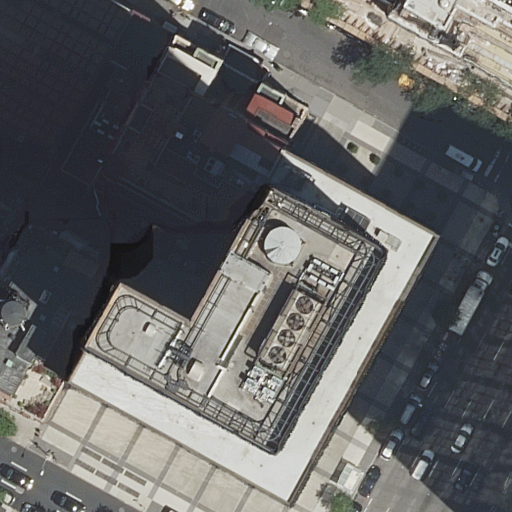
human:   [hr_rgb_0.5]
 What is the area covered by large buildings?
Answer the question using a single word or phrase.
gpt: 4161m2

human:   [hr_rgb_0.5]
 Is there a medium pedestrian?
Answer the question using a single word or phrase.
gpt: no

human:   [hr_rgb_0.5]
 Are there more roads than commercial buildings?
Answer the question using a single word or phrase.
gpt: yes

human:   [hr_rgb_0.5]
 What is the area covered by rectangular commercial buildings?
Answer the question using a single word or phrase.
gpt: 0m2

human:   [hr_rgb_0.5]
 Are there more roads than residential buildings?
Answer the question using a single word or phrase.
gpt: no

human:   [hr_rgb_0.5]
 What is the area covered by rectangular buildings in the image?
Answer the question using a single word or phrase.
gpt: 584m2

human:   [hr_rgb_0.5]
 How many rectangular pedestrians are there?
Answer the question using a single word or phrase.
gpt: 0

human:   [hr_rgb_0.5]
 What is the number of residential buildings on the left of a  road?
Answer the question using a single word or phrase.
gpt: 3

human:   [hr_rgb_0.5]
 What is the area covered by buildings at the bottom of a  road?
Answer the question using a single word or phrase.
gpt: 3045m2

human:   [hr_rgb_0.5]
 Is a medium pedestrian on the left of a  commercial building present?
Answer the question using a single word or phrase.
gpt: no

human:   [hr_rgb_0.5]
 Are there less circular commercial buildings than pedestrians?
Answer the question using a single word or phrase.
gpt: yes

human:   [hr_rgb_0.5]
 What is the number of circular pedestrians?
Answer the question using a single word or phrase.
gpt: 0

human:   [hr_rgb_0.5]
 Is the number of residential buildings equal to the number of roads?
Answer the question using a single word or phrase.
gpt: no

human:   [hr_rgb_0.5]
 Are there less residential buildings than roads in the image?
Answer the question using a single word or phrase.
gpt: no

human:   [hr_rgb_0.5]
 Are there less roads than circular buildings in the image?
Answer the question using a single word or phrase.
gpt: no

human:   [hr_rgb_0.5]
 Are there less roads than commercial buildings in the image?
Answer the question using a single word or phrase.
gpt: no

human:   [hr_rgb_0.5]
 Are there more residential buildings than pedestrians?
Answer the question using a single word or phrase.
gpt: yes

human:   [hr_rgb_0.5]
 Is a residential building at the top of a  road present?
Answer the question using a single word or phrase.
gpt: yes

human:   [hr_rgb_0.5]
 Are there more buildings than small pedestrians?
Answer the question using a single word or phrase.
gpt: yes

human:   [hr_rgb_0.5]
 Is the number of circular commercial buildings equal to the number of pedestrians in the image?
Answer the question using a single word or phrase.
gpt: no

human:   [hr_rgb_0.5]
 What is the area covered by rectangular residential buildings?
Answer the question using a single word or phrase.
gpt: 375m2

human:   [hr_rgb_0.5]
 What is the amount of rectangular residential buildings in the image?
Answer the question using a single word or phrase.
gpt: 2

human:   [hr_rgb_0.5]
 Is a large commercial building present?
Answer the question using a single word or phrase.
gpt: no

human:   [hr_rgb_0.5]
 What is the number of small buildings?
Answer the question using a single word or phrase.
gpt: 0

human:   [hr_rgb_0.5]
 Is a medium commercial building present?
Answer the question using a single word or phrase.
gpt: no

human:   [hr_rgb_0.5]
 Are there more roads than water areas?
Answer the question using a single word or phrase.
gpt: yes

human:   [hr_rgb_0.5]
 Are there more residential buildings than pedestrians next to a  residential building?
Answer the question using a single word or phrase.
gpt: yes

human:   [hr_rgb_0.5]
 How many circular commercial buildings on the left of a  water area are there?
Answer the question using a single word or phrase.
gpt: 0

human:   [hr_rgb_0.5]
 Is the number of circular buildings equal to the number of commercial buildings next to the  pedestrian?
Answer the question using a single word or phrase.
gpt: yes

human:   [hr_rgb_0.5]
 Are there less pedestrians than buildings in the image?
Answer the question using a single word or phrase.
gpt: yes

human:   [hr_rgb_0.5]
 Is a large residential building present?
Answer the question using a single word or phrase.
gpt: yes

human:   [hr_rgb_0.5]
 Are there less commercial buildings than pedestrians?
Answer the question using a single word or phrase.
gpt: yes

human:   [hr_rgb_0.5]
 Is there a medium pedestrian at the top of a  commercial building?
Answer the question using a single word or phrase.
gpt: no

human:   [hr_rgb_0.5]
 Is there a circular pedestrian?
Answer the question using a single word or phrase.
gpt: no

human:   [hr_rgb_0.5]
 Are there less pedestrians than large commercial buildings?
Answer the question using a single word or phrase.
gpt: no

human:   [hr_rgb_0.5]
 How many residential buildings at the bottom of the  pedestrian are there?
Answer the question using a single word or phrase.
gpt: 1